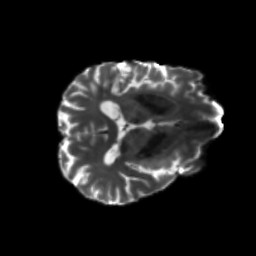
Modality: T2w
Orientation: axial
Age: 70
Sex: male
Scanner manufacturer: siemens
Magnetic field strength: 3 T
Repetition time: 5.47 s
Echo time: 0.0854 s